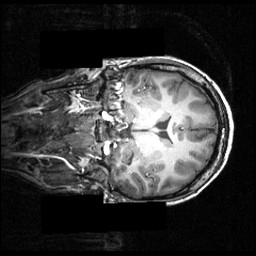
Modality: T1w
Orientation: coronal
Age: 21
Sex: female
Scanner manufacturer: siemens
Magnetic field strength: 3.951 T
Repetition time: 1.5 s
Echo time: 0.00335 s